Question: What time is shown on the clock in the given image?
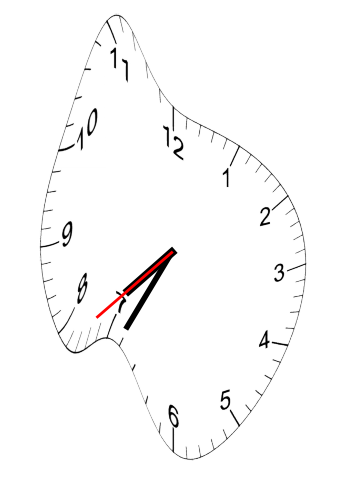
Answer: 07:34:38